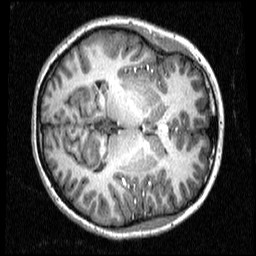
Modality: T1w
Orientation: axial